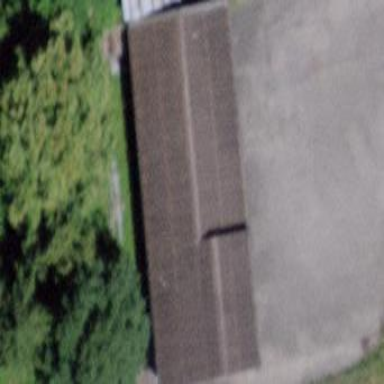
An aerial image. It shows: Rural barn.